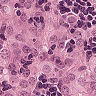
Metastatic tissue present: yes